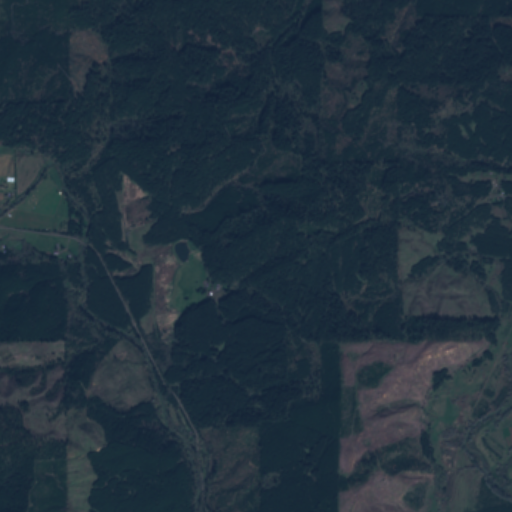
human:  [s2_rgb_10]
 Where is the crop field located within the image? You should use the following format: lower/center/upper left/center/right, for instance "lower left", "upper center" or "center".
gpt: The crop field is located in the lower right of the image.
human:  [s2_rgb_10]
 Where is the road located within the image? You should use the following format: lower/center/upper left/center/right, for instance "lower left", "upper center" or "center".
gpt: There is no road in the image.